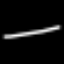
Label: line